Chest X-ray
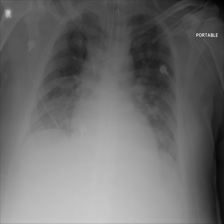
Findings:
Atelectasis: negative
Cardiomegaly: negative
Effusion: negative
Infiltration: positive
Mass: negative
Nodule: negative
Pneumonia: negative
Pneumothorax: negative
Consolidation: negative
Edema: positive
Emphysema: negative
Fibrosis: negative
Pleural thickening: negative
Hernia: negative